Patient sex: M
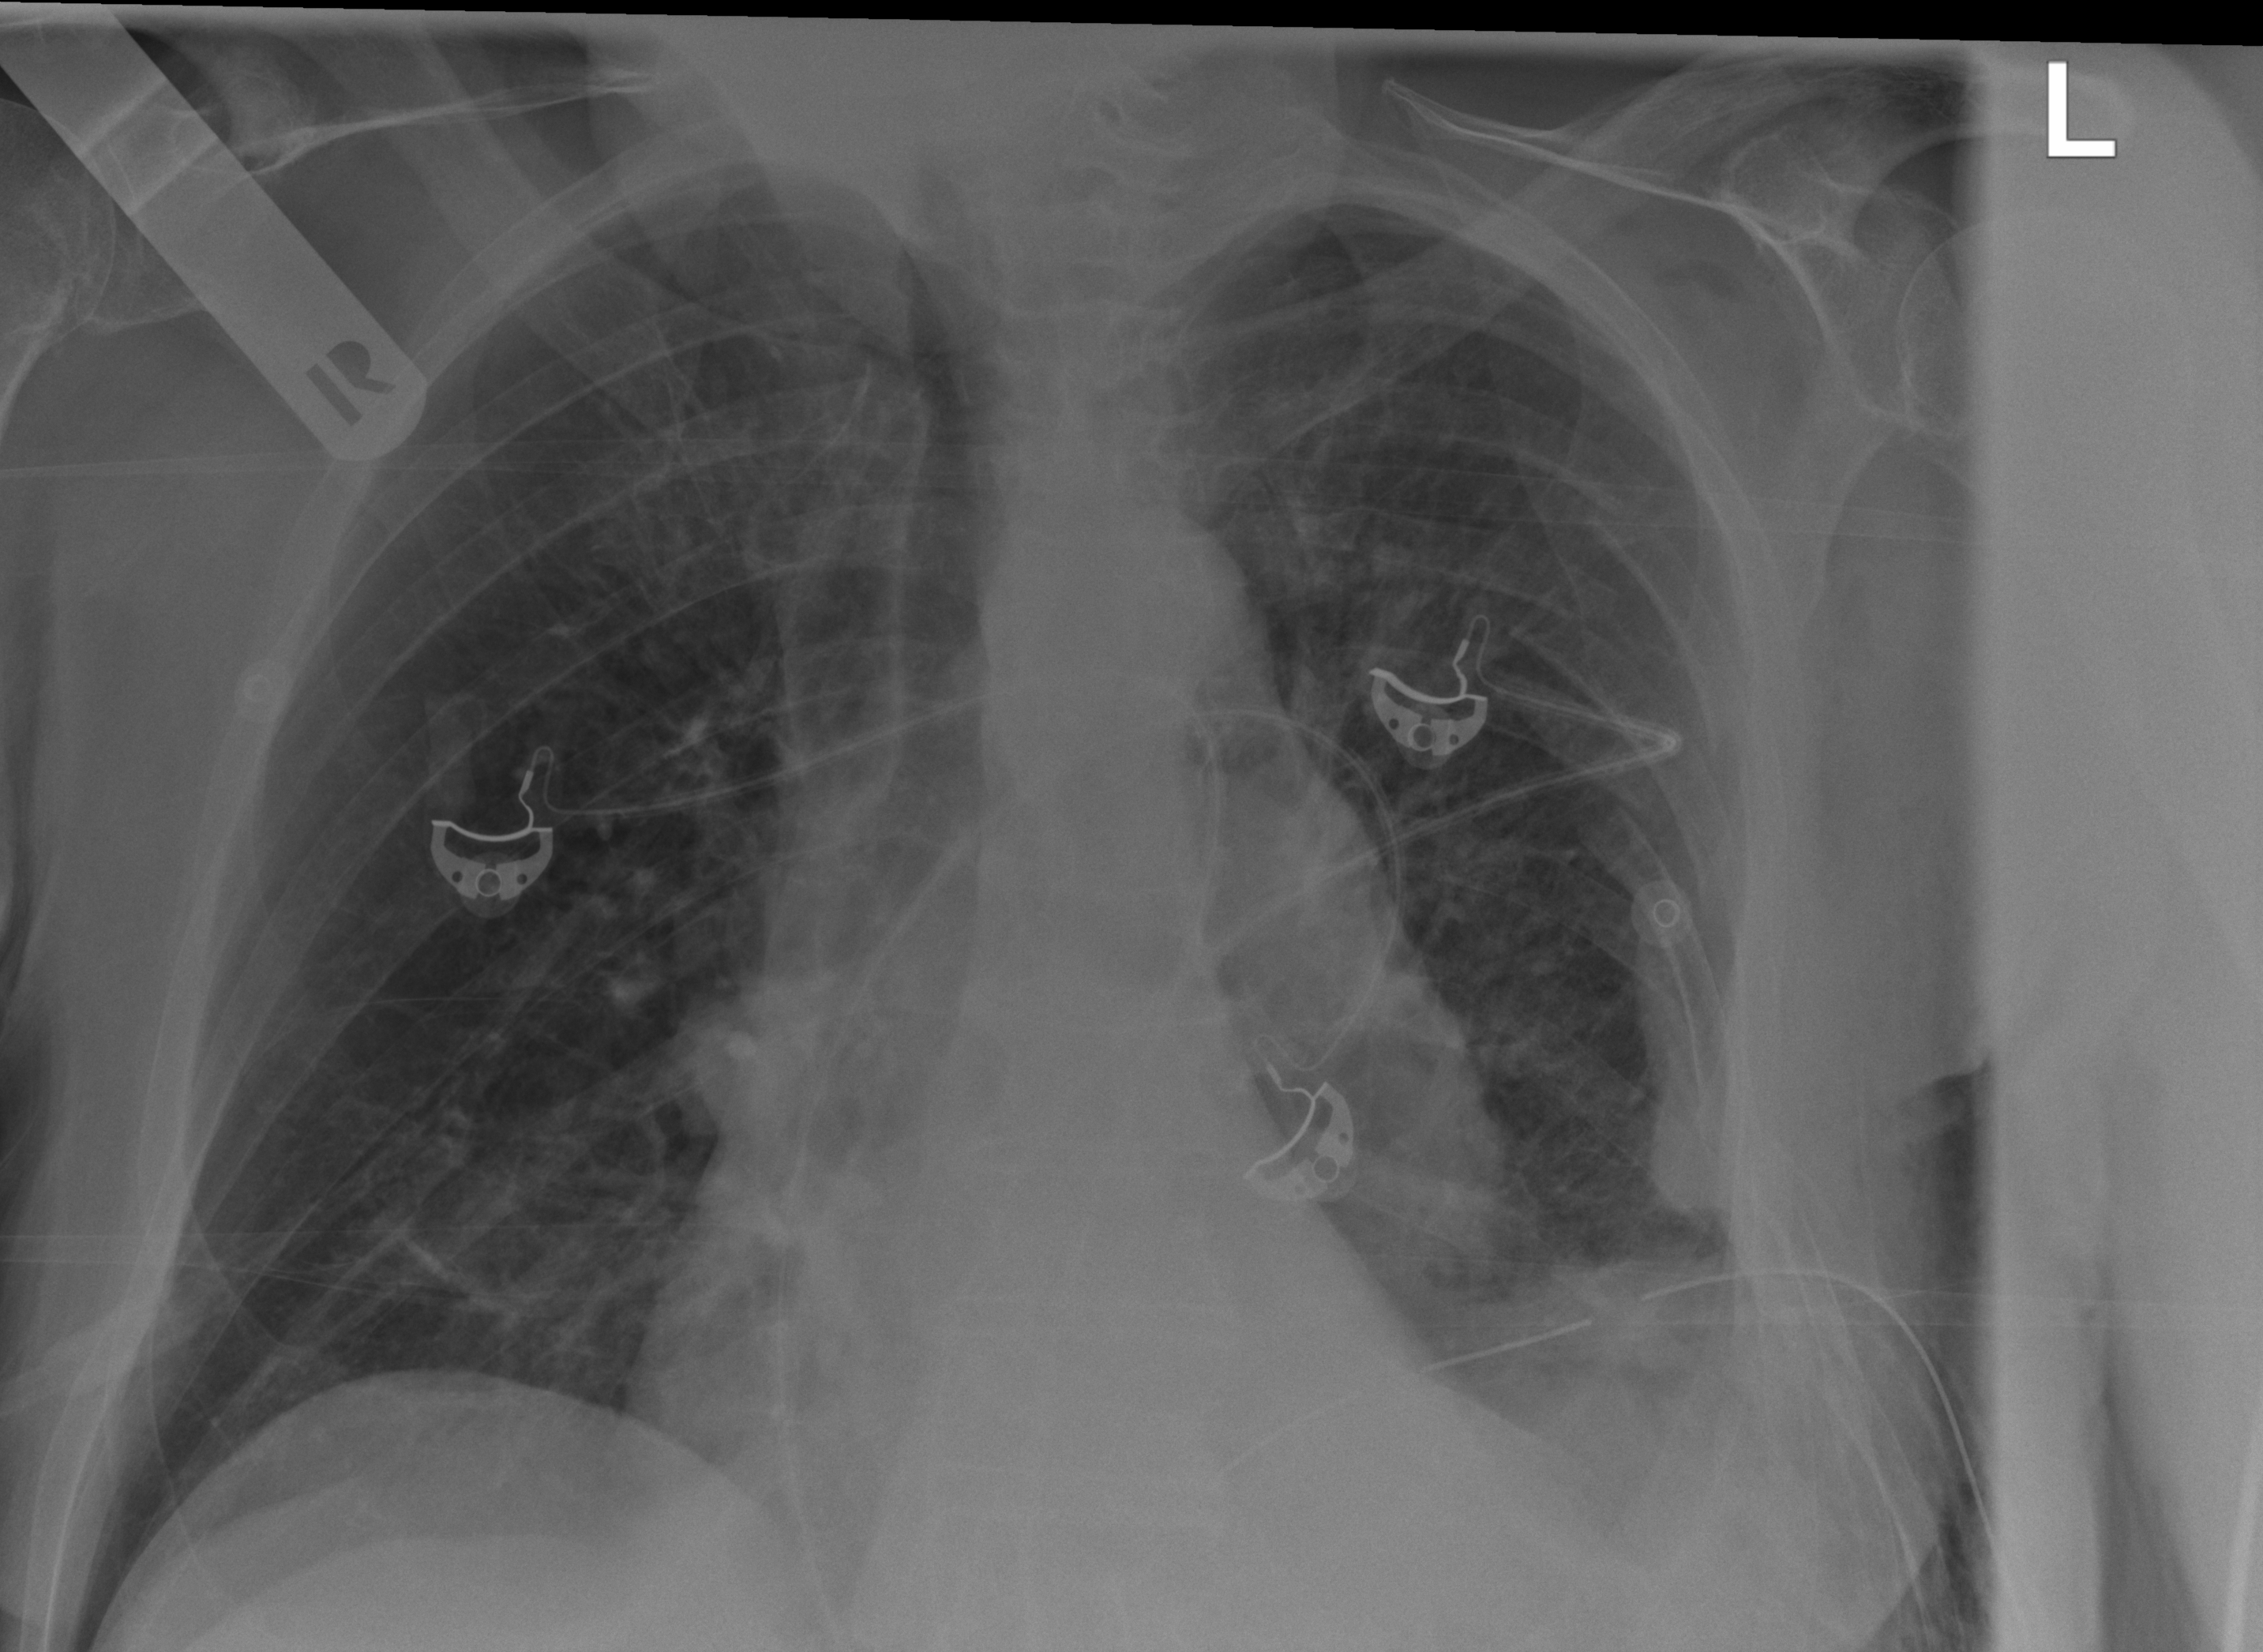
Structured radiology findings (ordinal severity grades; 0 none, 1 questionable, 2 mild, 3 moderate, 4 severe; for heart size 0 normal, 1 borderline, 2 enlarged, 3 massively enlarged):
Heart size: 1
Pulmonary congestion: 0
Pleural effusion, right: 0
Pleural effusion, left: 2
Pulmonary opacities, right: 0
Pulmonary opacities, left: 0
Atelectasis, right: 0
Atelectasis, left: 2